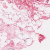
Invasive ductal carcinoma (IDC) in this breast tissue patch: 0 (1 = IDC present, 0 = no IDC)